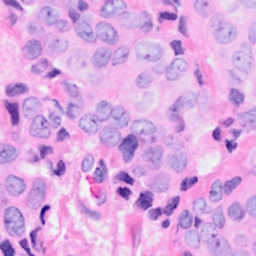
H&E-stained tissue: Breast